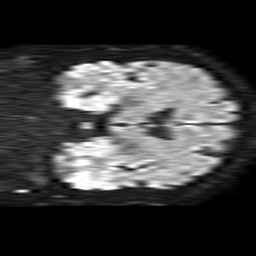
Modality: TRACE
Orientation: coronal
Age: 61
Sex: male
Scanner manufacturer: philips
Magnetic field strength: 1.5 T
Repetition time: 4.6 s
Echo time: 0.08631 s